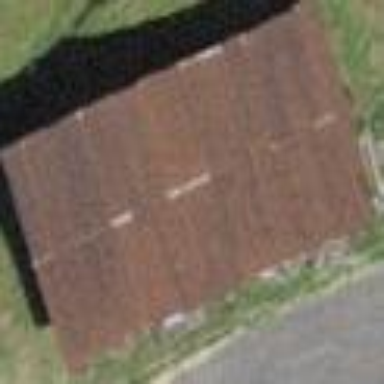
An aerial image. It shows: View of roof of building.